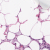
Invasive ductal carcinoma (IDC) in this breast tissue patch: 0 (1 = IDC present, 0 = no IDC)